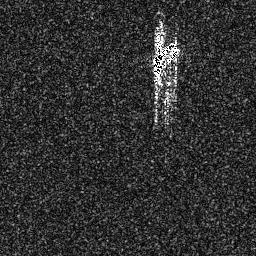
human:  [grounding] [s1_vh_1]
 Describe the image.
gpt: In the satellite image, there is  <ref>1 medium ship </ref> <box>[[58, 15, 70, 29, 0]]</box> located at top.